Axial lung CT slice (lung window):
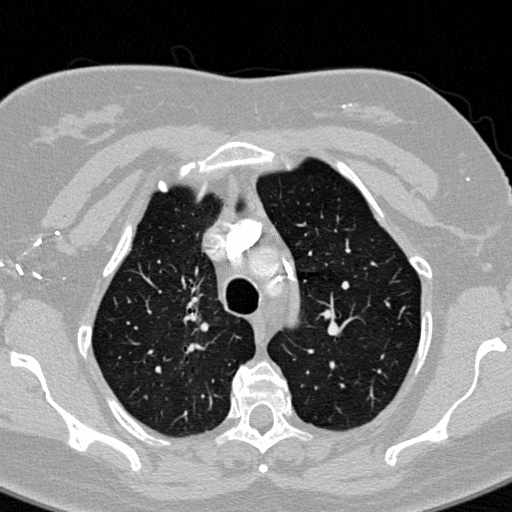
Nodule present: no